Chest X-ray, PA view. Patient: 58 years old, sex M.
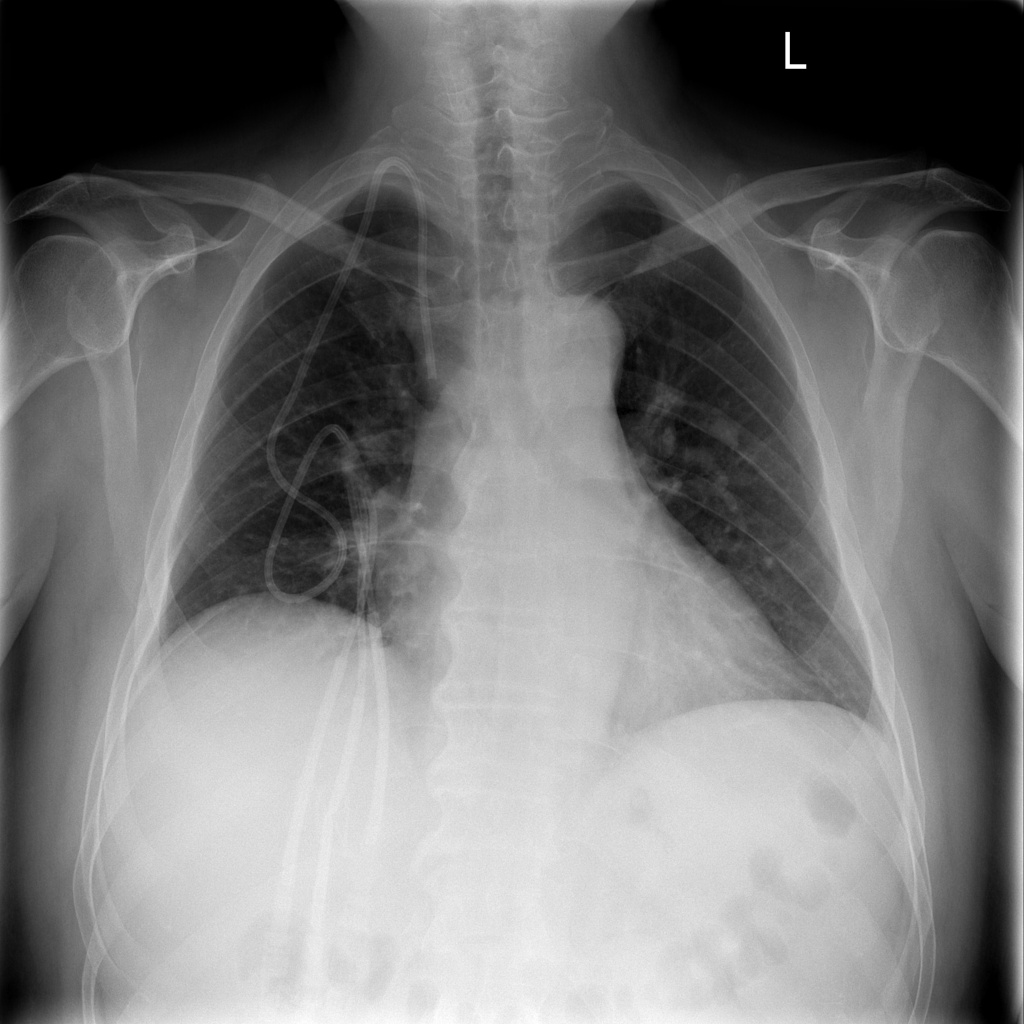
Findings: Infiltration